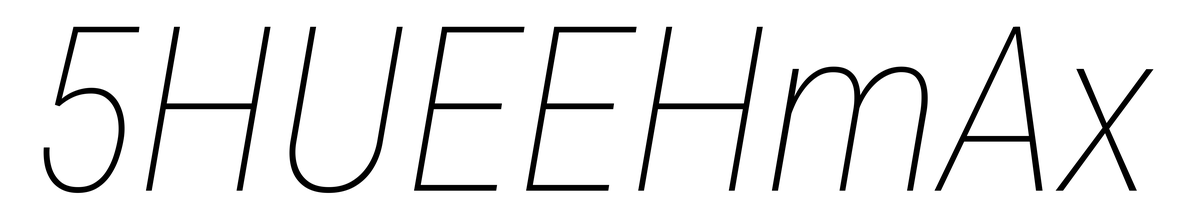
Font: Roboto-Italic_Condensed_Thin_Italic